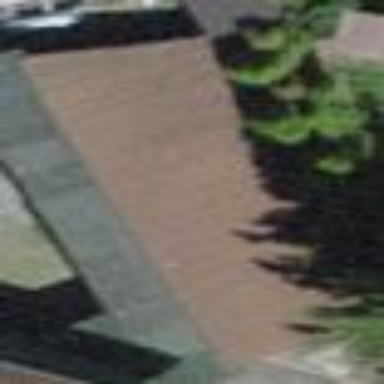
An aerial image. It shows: Barn.